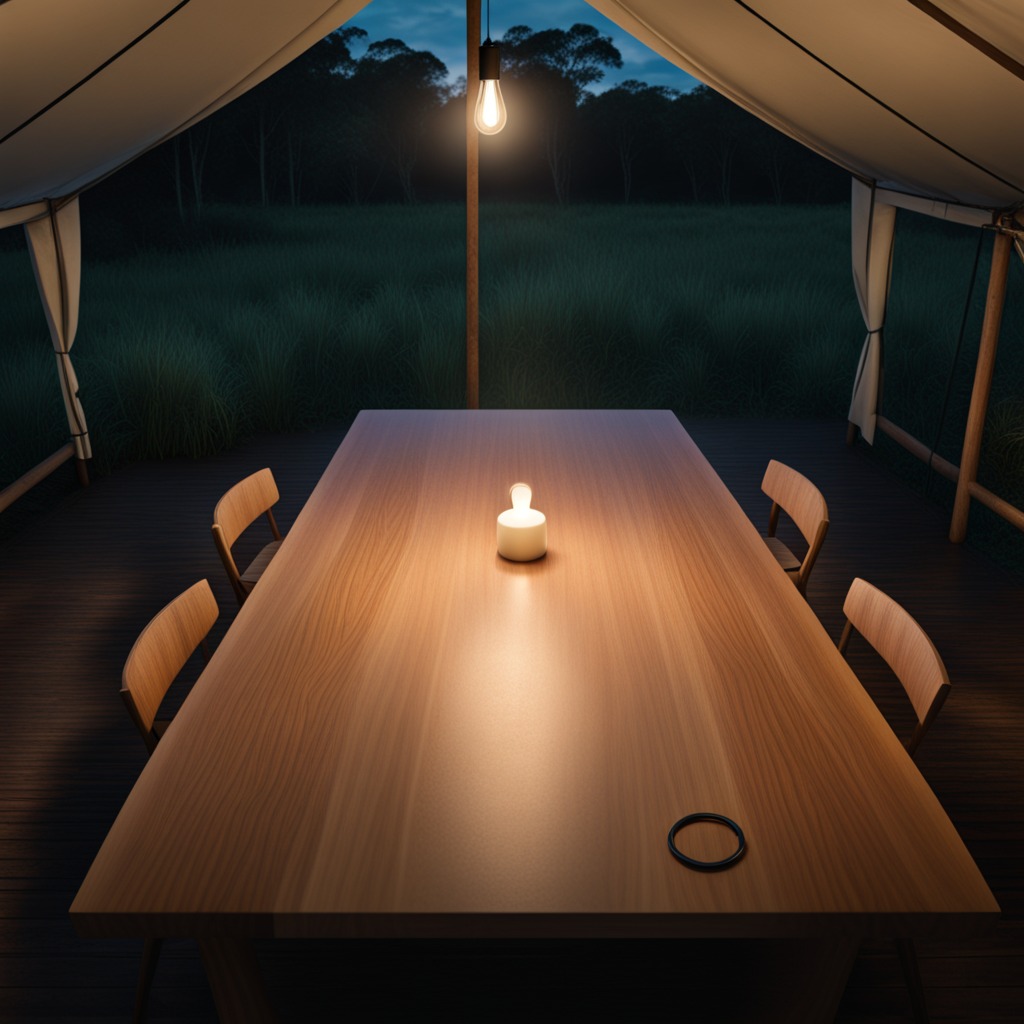
A rubber O-ring is lying on a wooden table.